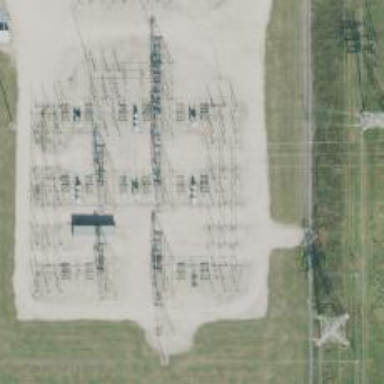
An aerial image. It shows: Switch used for power control.